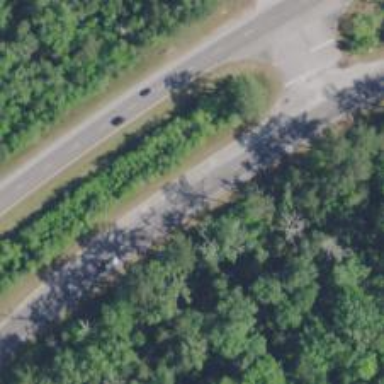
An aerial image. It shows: Asphalt trunk highway.